Question: I have a table storing information on auctions. The fields are 'AuctionID, Location, StartDateTime, EndDateTime, Status' etc.
I need a query to display auctions for an entire week (excluding weekends) as shown in the figure. I am using VS 2008 gridview and fetching data from SQL Server 2005.

The grid shows auctions for the specific date according to locations column wise. For ex. There are five auctions on Location 11, 12,13,14,15 with different times on Mon 14th Feb.
Can anybody solve my problem.
Thanks for sharing your time.
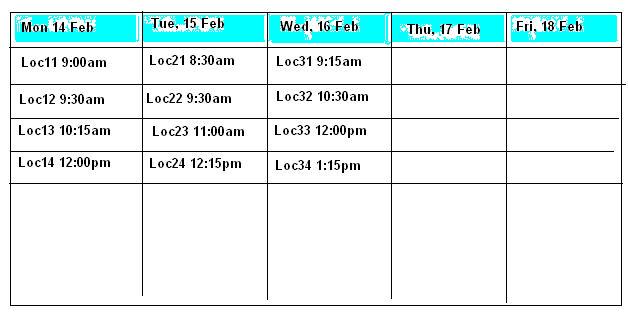
Answer: Create an Auction class as @Karel suggests. E.g.
'''
public class Auction{
public int ID{get;set;}
public DateTime StartDate{get;set;}
public DateTime EndDate{get;set;}
public string Location{get;set}
//Add other member variables for all Auction columns.
}
'''
Then write some code to populate a collection of classes from the database that match the time range.
So in SQL you need a query or stored procedure that does something like:
'''
SELECT * FROM Auction WHERE (StartDateTime > @StartDate AND EndDateTime < @EndDate) --As appropriate for your RDBMS.
'/*Get Data into an SQLDataReader (for speed) or DataTable/Set if you prefer*/'
List<Auction> myAuctions = new List<Auction>();
while (rdr.Read()){
Auction auc = new Auction();
auc.AuctionId = (int)rdr["AuctionId"];
//set all properties.
myAuctions.Add(auc);
}
'''
In your code you'll need to Sort your List by StartDate (use 'List.OrderBy(...)') and then bind to a control.
HTH.